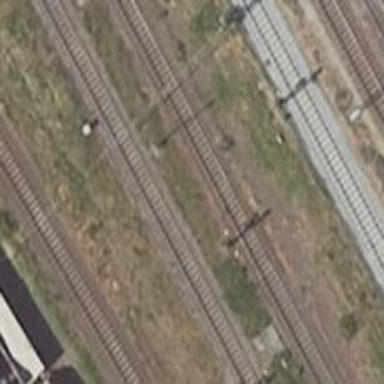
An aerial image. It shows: Railway signal.